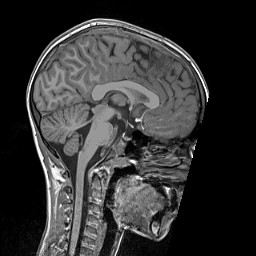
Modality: T1w
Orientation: sagittal
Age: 9
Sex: male
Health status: ill